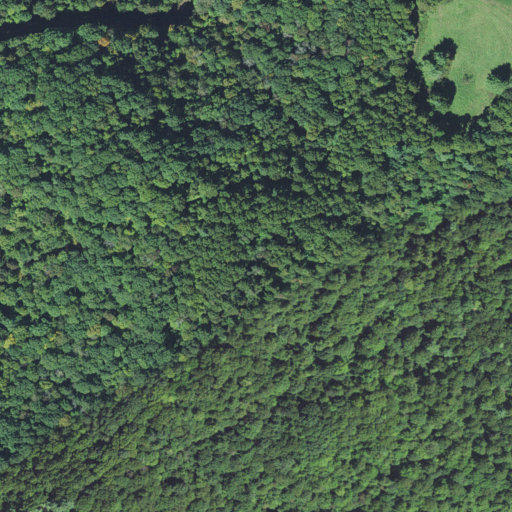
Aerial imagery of mountain in North Carolina named Wilson Knob containing deciduous forest and open development